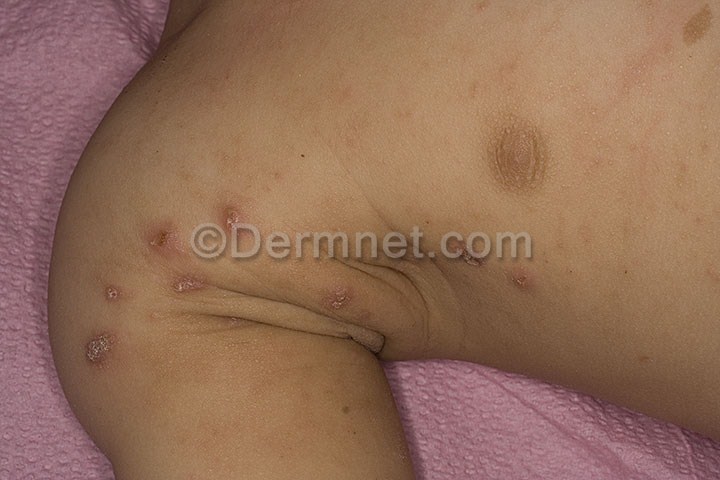
Disease: Scabies Lyme Disease and other Infestations and Bites